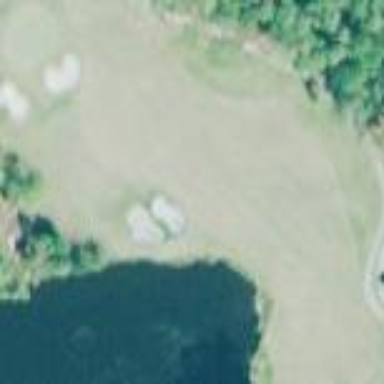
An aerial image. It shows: Scenic golf fairway.